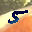
Label: 5